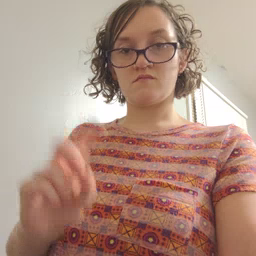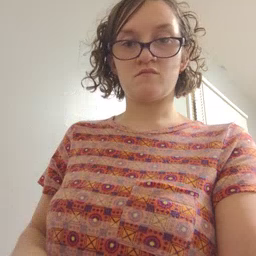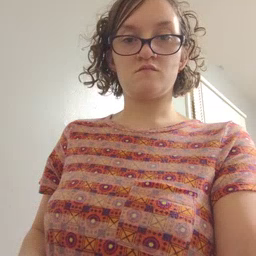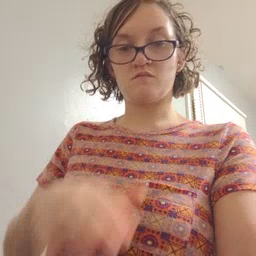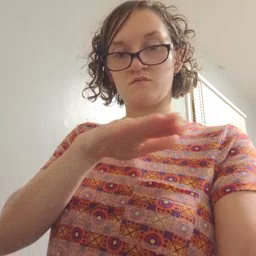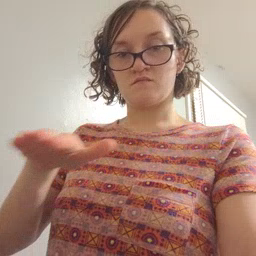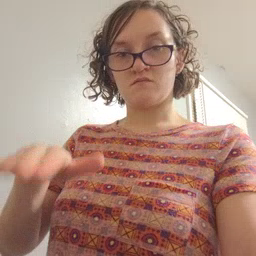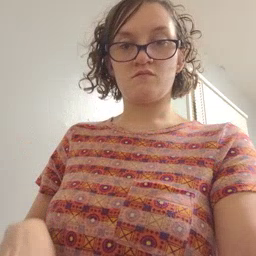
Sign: clean